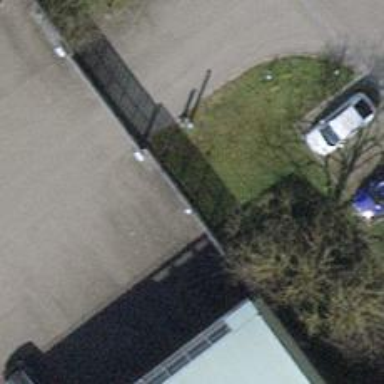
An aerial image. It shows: Metal fence as barrier.